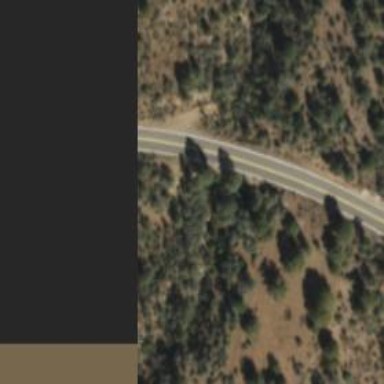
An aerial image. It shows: Passing place on the road.